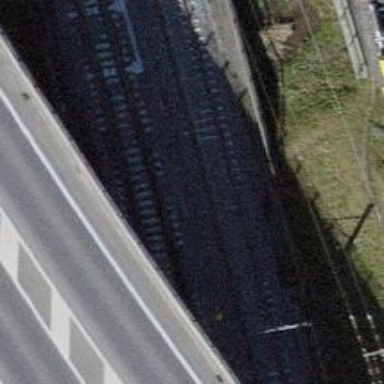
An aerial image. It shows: There is tunnel.